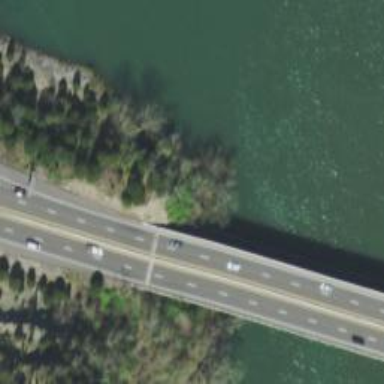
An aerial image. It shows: Bridge for trunk highway with expressway access.